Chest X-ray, AP view. Patient: 56 years old, sex M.
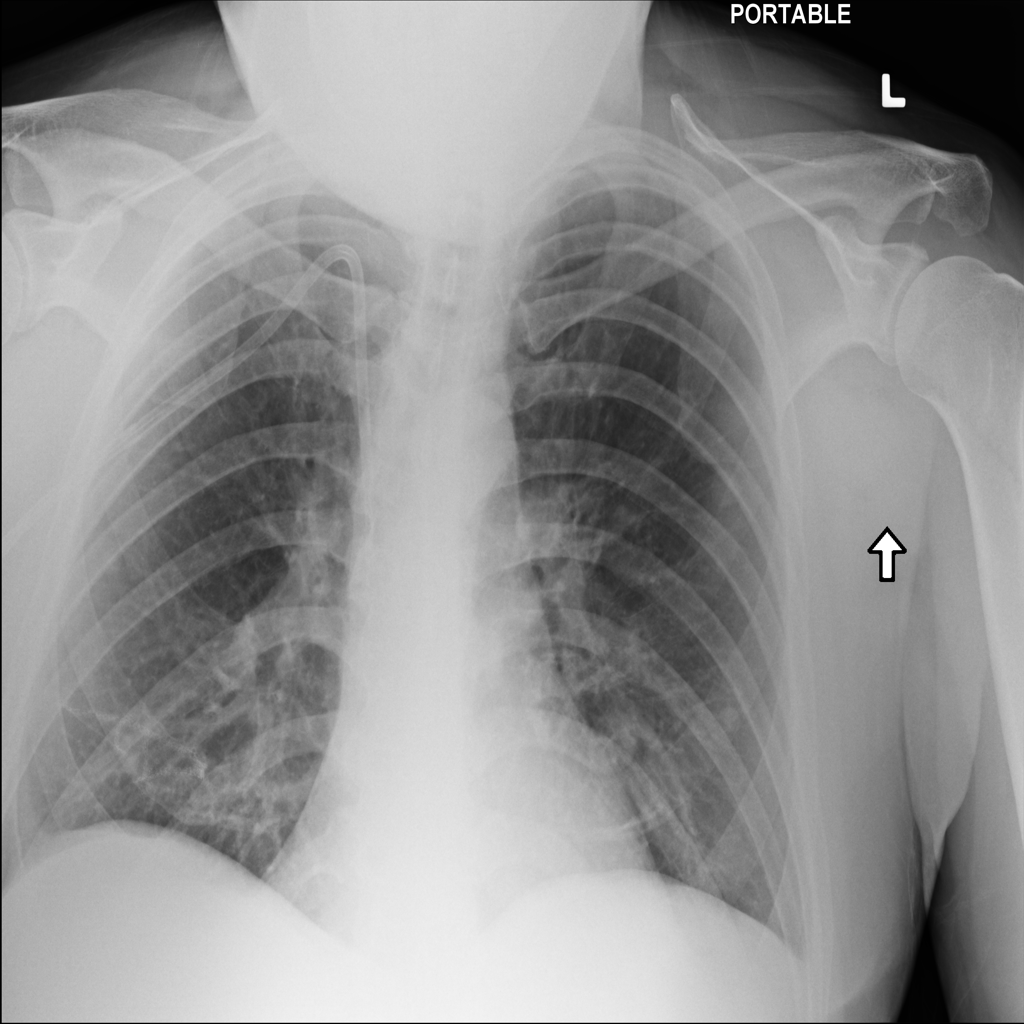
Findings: Mass